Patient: sex M, age 76
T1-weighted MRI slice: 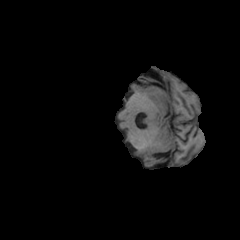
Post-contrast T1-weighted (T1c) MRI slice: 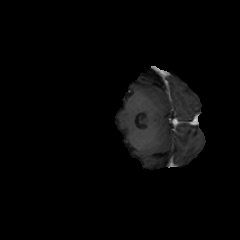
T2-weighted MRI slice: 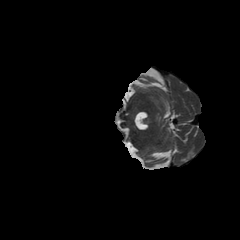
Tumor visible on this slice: no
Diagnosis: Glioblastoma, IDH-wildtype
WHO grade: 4